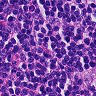
Metastatic tissue present: no